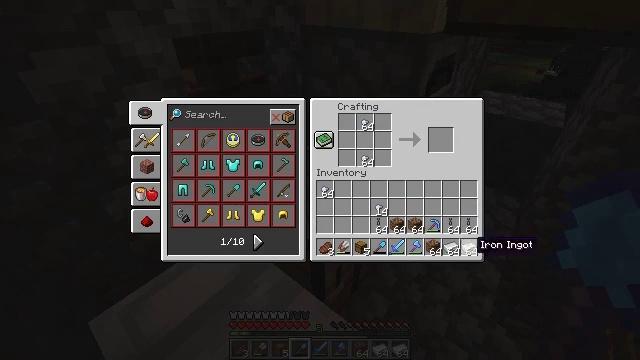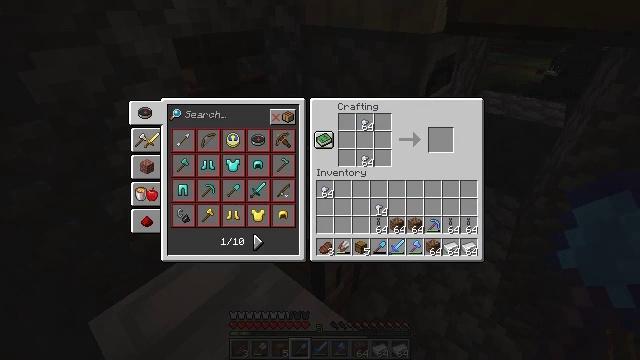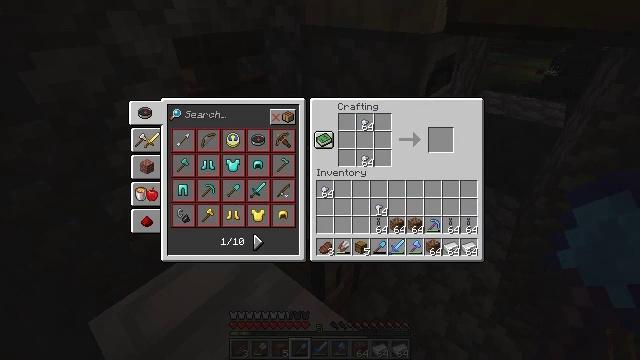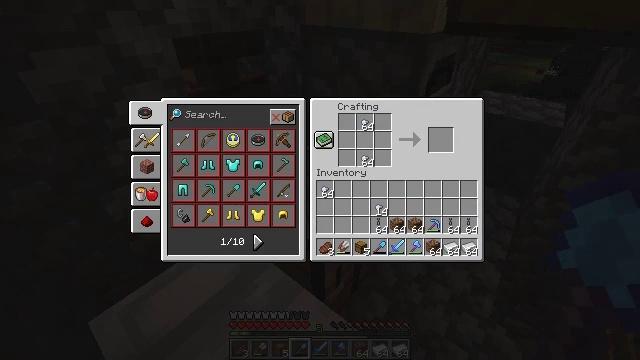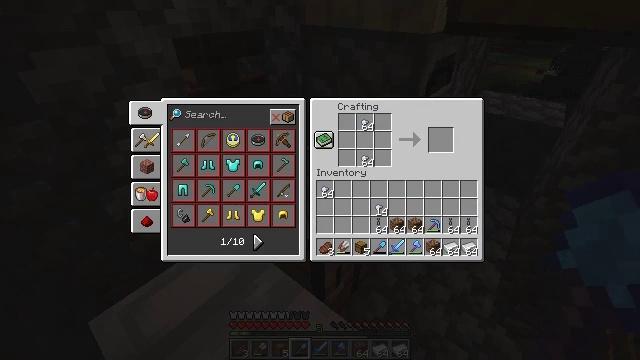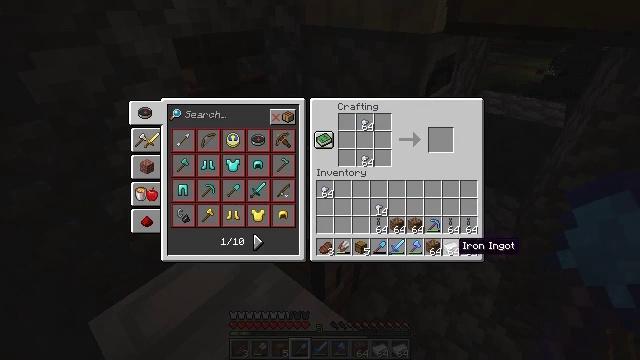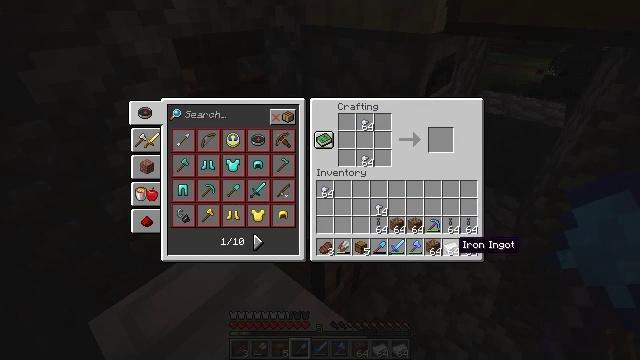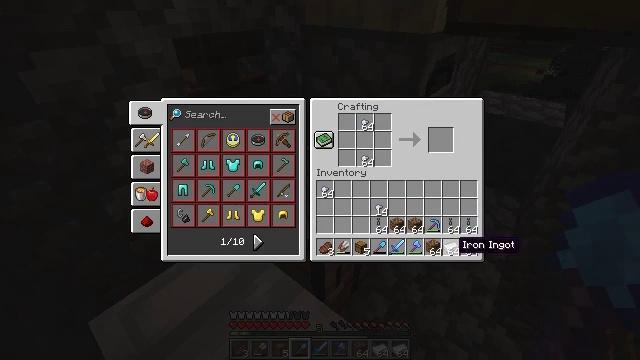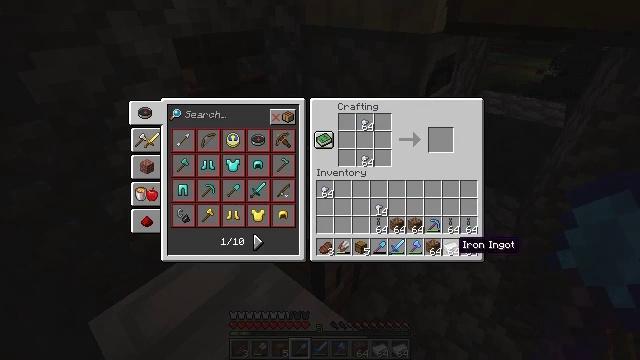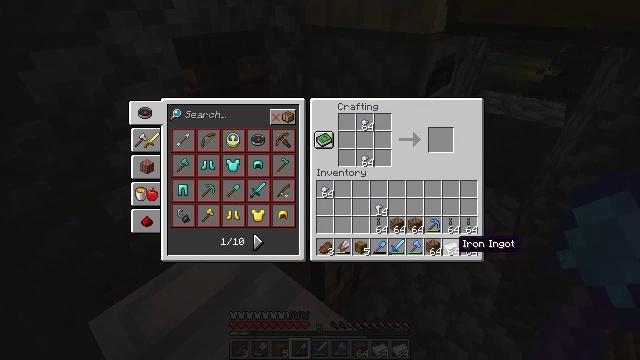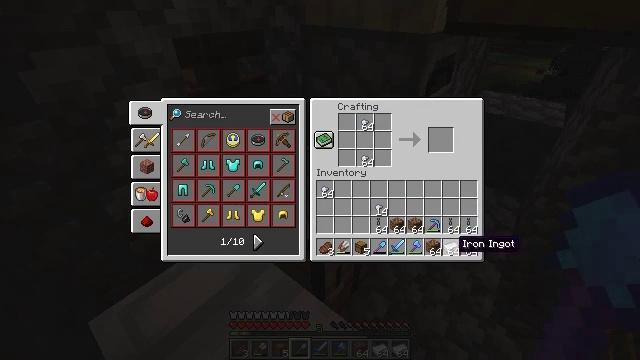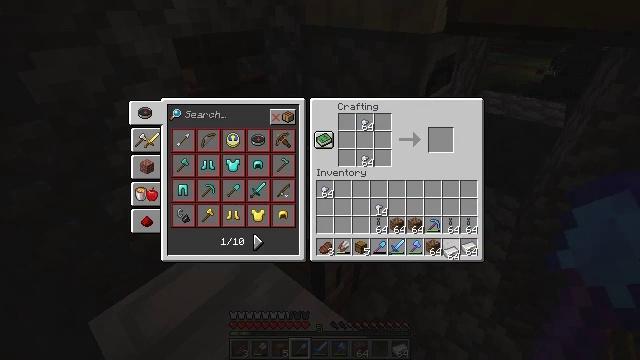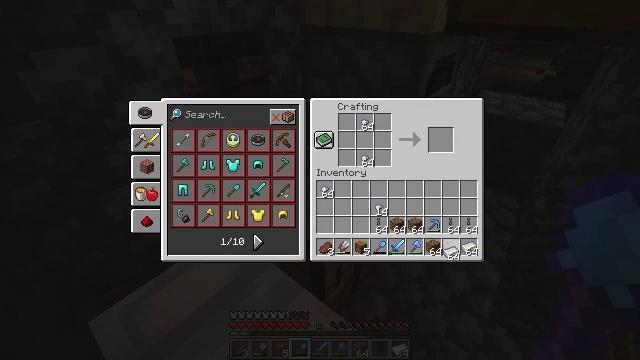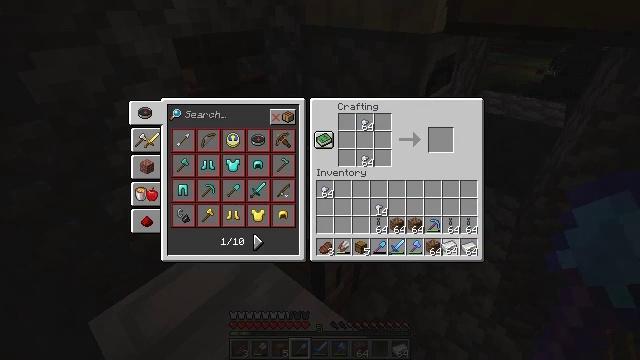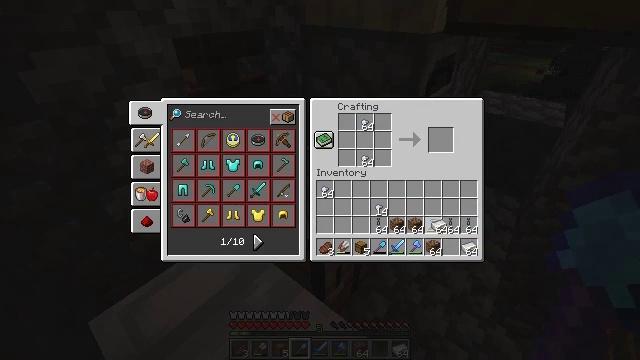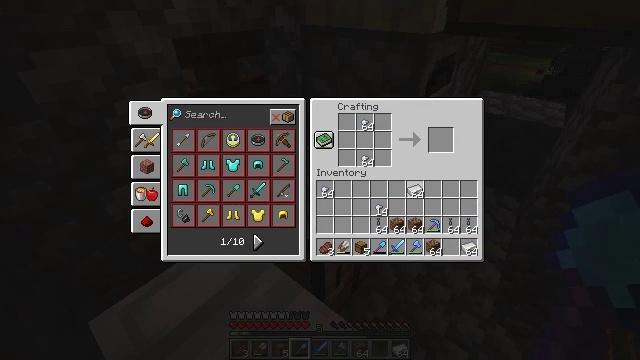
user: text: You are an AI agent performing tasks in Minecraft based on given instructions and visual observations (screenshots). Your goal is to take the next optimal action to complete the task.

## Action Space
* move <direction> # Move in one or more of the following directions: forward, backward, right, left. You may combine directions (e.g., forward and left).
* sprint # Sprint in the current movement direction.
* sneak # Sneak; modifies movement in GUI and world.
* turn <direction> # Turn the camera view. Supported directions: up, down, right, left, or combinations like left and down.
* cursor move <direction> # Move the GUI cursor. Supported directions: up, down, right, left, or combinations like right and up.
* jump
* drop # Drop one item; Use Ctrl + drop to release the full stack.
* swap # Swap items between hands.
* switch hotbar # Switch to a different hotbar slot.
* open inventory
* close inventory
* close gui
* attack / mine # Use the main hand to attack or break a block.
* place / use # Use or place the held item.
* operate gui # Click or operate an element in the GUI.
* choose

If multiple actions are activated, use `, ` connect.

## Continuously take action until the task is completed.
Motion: motion action
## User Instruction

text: Open a crafting table to make a chain.
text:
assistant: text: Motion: no_op
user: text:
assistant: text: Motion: no_op
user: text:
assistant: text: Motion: no_op
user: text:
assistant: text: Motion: cursor move left
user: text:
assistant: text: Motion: no_op
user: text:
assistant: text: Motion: no_op
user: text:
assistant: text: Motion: no_op
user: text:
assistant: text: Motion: no_op
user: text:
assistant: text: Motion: no_op
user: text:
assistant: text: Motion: no_op
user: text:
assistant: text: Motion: operate gui
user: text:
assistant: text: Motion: operate gui
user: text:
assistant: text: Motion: operate gui
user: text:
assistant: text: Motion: cursor move left and up
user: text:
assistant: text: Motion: cursor move left and up
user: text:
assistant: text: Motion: cursor move left and up
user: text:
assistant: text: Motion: cursor move left and up
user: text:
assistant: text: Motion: cursor move up
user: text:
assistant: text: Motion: cursor move left
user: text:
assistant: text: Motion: cursor move left
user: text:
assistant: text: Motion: no_op
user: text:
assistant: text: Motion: no_op
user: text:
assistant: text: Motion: no_op
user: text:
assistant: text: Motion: no_op
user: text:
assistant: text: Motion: no_op
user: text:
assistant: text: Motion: operate gui
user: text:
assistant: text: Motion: operate gui
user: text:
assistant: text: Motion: operate gui
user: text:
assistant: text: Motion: no_op
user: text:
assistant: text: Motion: no_op